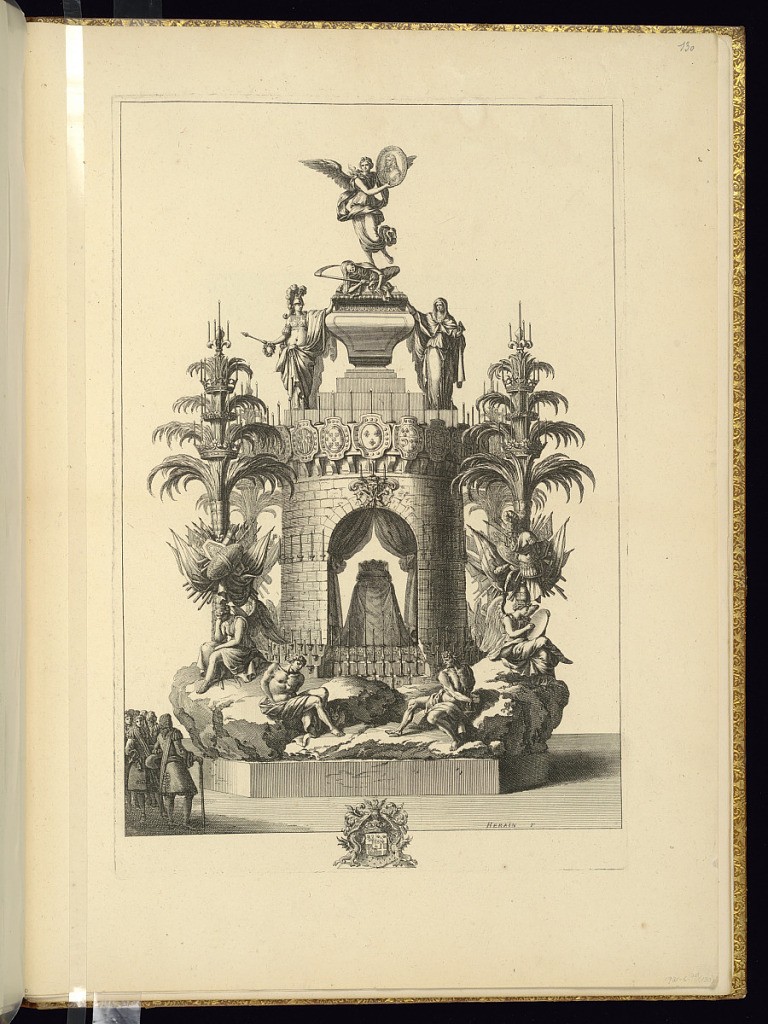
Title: Mausoleum
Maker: Jean Berain, the elder, French, 1640-1711
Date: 1711
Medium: Engraving on laid paper
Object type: Bound print
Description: Mausoleum topped by an angel holding a portrait medallion. The mausoleum is in the form of a pierced brick tower on rocks, with palm trees on either side with crowns and candles. In the lower left of the plate is a group of figures looking up at the mausoleum.